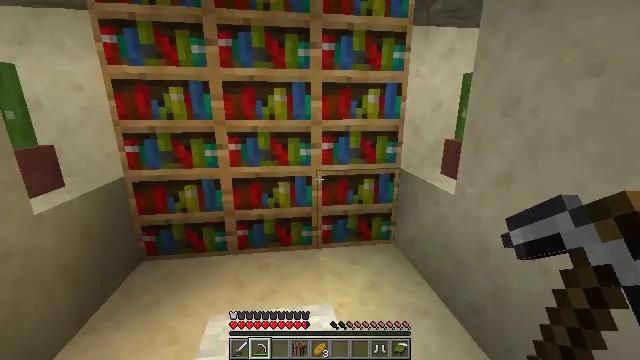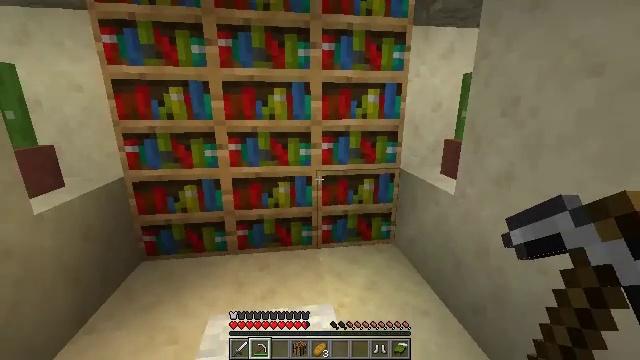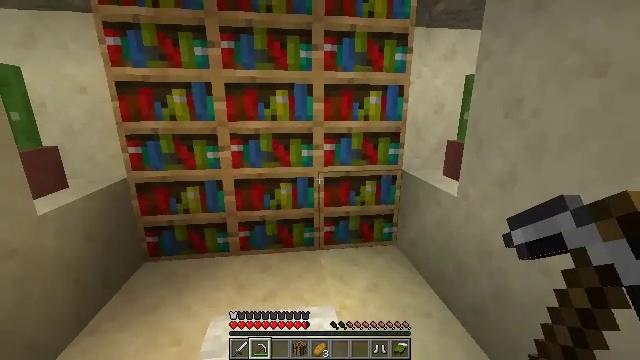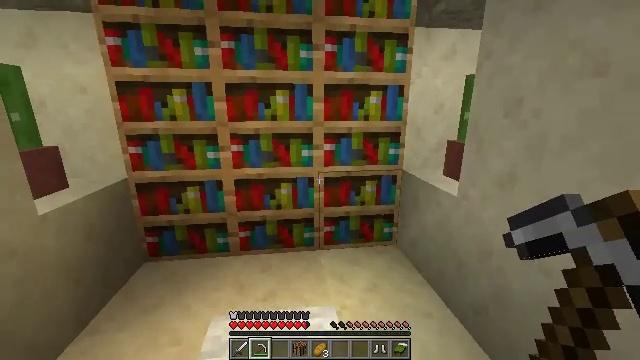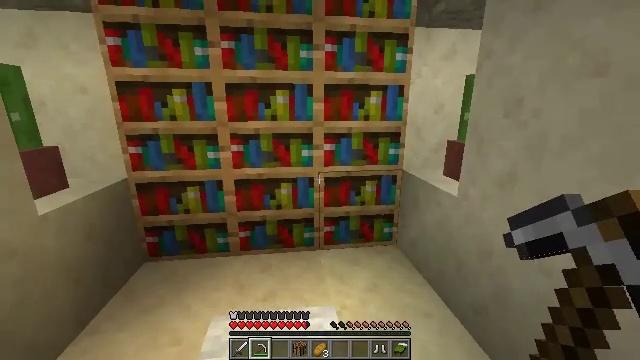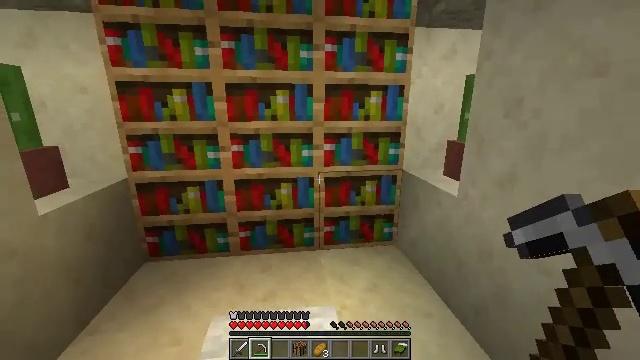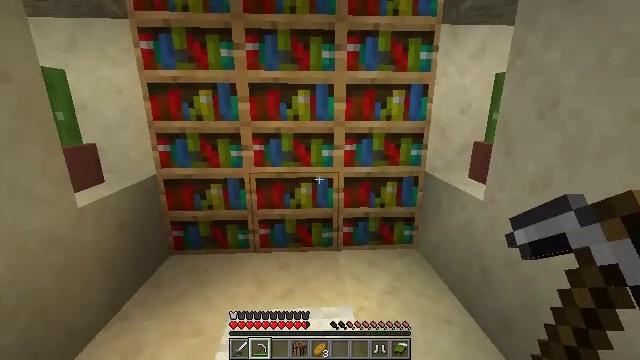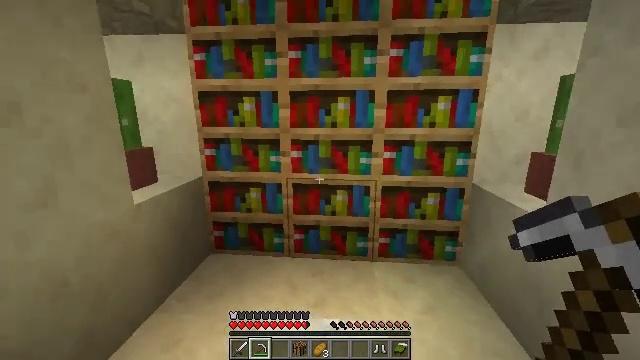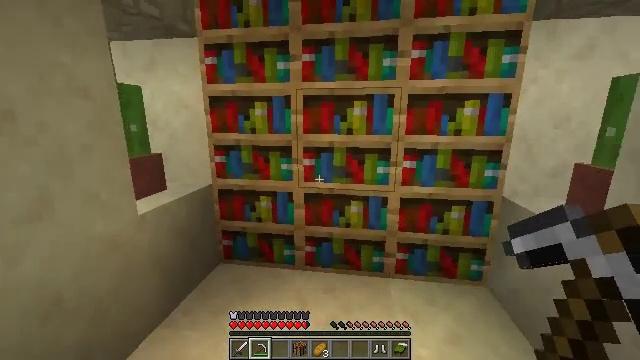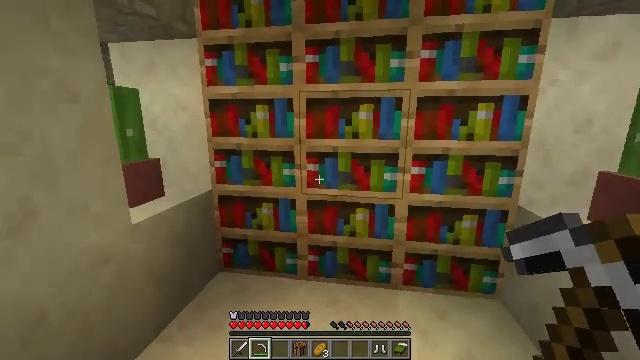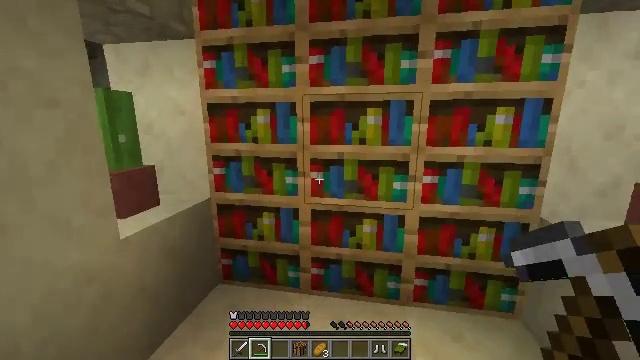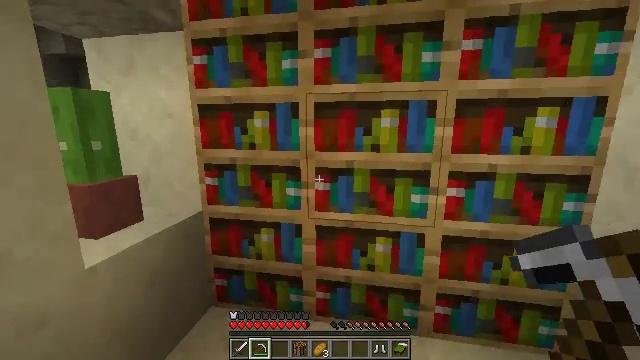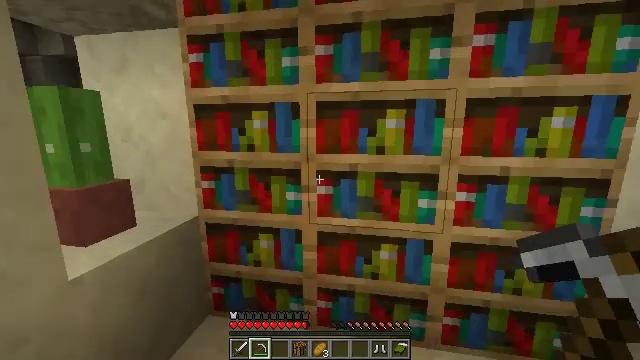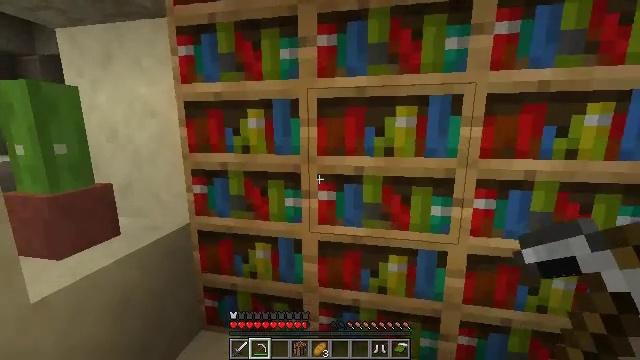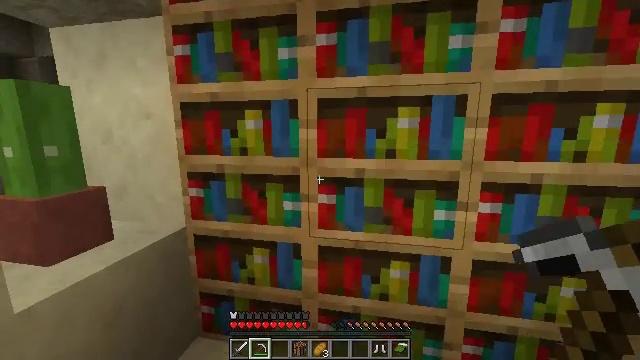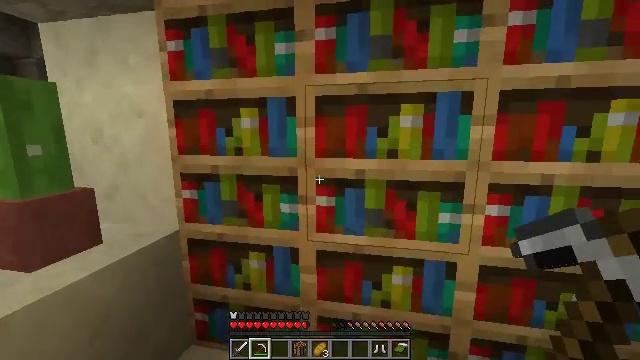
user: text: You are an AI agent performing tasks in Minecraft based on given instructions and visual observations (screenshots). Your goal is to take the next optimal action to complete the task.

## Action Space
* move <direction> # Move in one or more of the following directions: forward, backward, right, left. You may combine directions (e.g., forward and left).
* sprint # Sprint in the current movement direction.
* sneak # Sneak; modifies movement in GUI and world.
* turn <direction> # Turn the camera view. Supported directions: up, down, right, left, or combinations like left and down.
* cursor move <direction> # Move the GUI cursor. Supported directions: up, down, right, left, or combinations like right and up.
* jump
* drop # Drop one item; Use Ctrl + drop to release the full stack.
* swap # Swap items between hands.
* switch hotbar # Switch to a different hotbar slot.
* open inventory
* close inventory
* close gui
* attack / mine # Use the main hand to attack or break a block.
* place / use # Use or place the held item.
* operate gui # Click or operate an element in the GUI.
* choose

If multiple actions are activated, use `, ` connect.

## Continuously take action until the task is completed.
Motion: motion action
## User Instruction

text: Attack the bookshelf to recycle it.
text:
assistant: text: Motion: no_op
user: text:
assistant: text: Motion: no_op
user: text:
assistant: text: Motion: no_op
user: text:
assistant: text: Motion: no_op
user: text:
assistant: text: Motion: no_op
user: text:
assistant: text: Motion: turn left
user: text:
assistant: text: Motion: move forward, turn left and up
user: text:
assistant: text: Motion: move forward, turn left
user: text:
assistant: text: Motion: move forward
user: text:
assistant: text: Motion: move forward
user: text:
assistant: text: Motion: move forward
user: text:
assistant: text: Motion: move forward
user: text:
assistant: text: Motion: no_op
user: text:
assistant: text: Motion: no_op
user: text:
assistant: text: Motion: no_op
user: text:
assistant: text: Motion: no_op
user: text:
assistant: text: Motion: open inventory
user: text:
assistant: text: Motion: open inventory
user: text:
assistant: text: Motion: open inventory
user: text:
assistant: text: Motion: cursor move right and up
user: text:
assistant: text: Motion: cursor move right and up
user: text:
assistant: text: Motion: no_op
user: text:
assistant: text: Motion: no_op
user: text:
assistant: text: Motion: no_op
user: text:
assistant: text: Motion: no_op
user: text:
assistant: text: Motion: no_op
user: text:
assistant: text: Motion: no_op
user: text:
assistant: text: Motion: close inventory
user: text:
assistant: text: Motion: turn left, close inventory
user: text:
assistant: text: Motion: turn left, close inventory